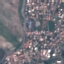
Land use / land cover: Residential